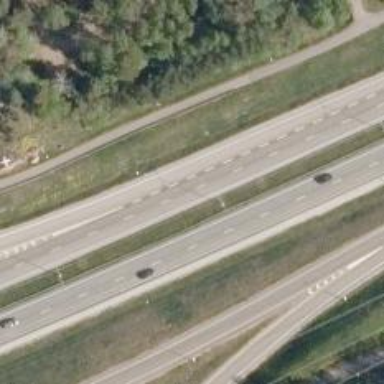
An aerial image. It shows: Asphalt road designated as trunk highway.